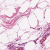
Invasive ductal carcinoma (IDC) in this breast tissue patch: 0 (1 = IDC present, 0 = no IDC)